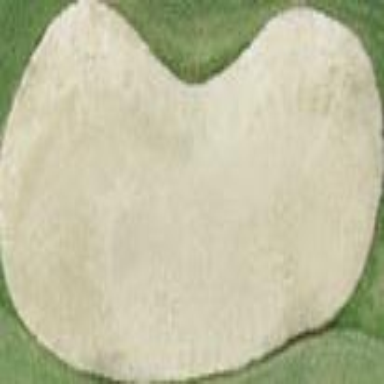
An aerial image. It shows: Sand bunker on golf course.